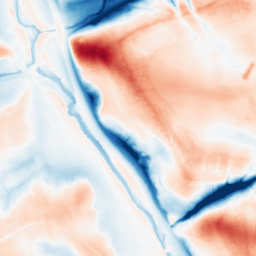
Category: classical
Decomposition family: gaussian_anisotropic
Decomposition parameters: sigma_x: 10
sigma_y: 20
Upsampling method: cubic_mitchell
Upsampling parameters: scale: 4
Upsampling scale: 4